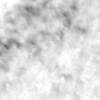
Label: no_change